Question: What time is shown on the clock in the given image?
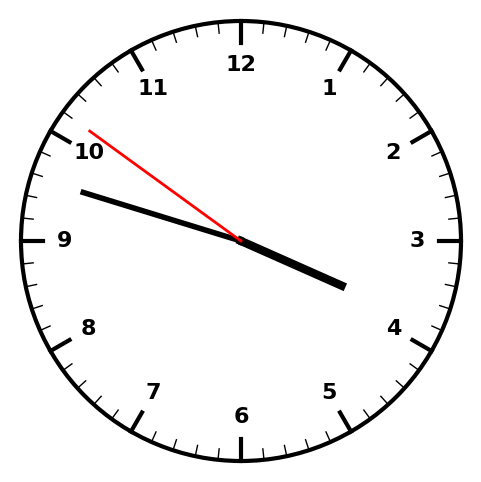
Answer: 03:47:51